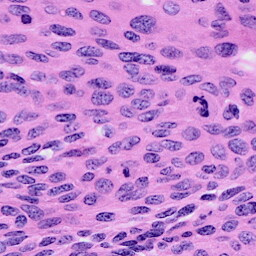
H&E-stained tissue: Cervix